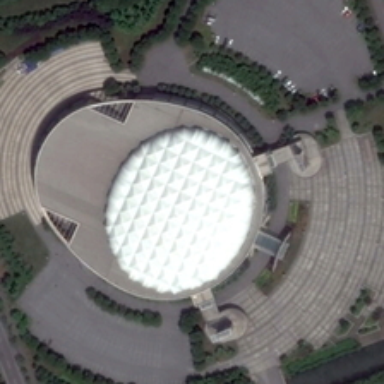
The center is surrounded by dark green trees .